Interaction volume radius: 10 \u00c5
Interaction volume height: 15 \u00c5
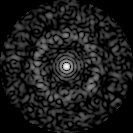
Disorder parameter: 0.8534